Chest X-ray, PA view. Patient: 55 years old, sex M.
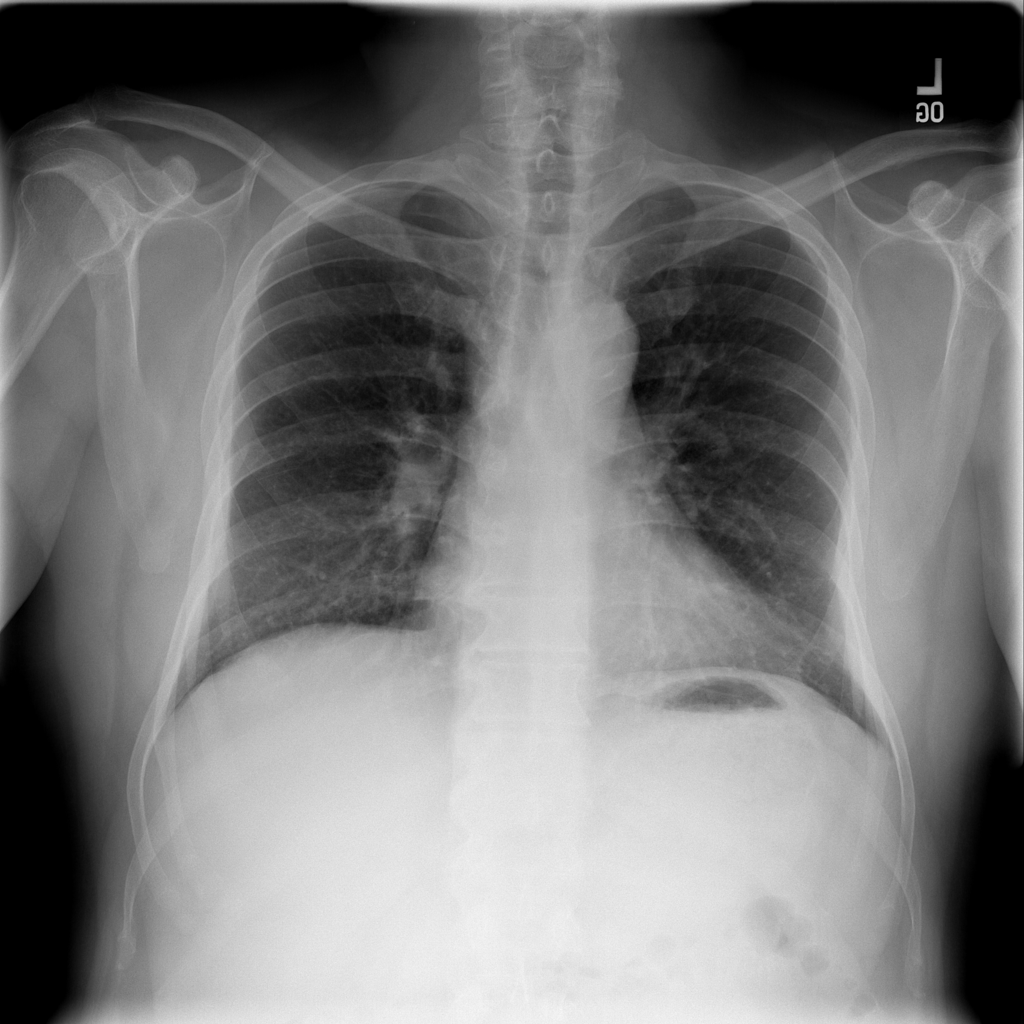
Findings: No Finding